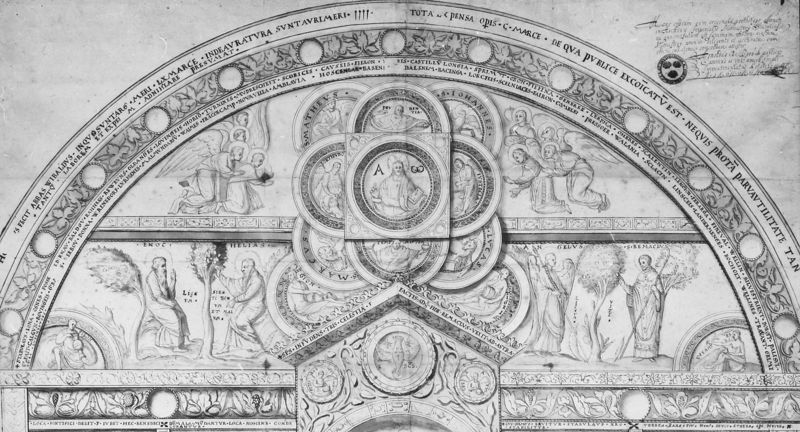
Titel: Nachzeichnung vom Remaklus - Retabel
Institution: Liège; Archives de L’Ètat
Schlagwörter: baum, flügel, gott, mann, bäume, menschen, skizze, tür, zeichnung, ornament, bibel, türbogen, kirche, rund, engel, schrift, bogen, stab, giebel, ornamente, tor, antike, buch, glaube, religion, druck, stich, text, kreise, allegorie, entwurf, kapitell, halbrund, portal, heiligenschein, christus, jesus, eden, heilige, klassik, erzengel, tympanon, latein, renessaince, apostel, horoskop, heiligen, cherubim, omega, alpha, a, knien beten, buch+